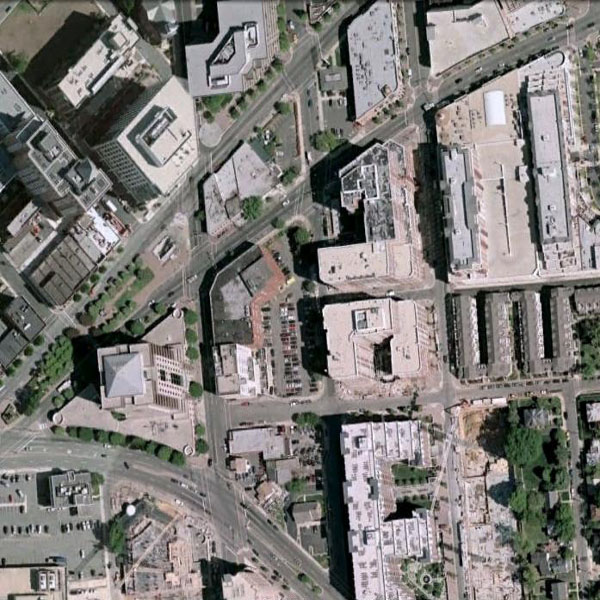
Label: Commercial